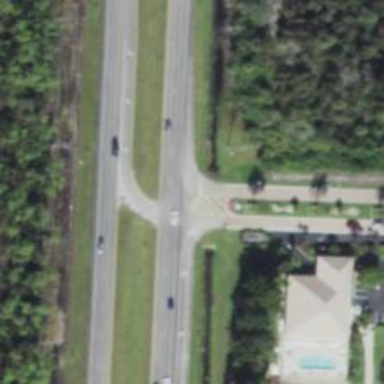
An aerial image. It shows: Secondary link road.